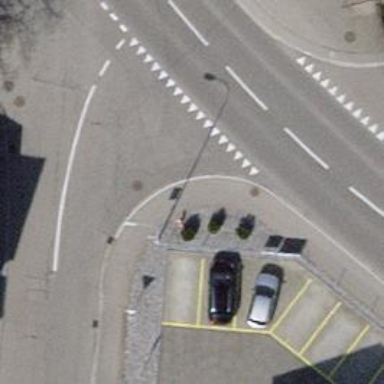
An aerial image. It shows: Sidewalk.